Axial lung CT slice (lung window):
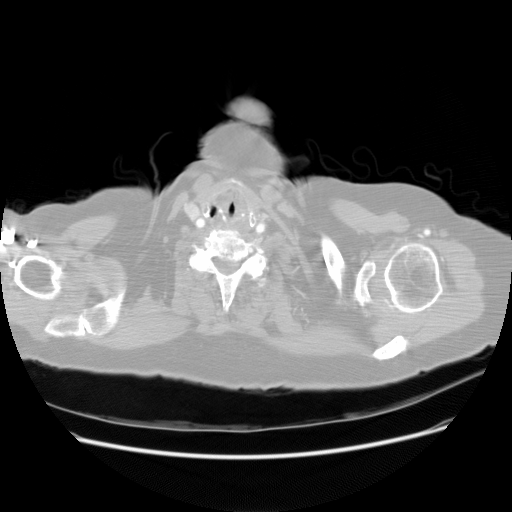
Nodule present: no